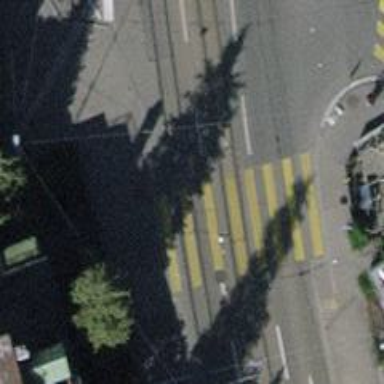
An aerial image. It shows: Tertiary road with asphalt surface. There is separate sidewalk and embedded tram rails.